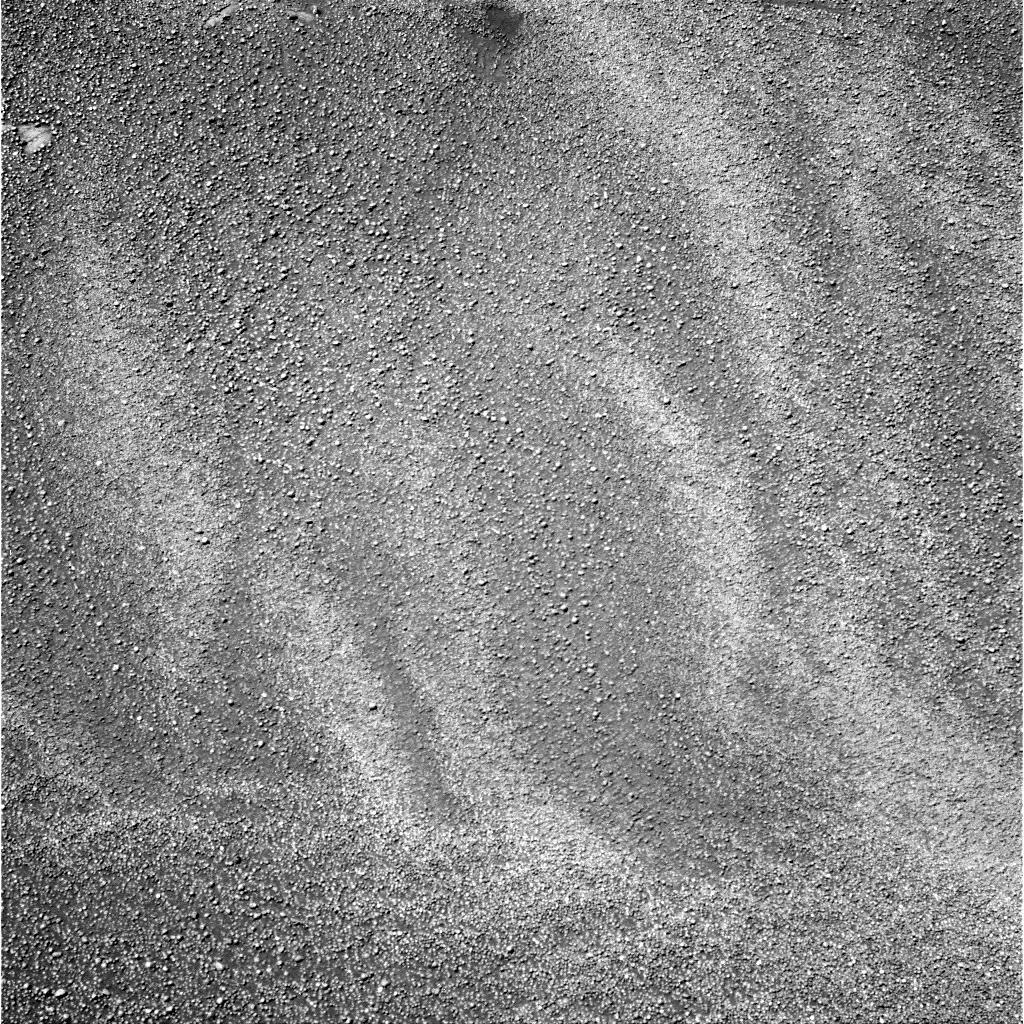
Terrain classes present: Bedrock, Gravel / Sand / Soil